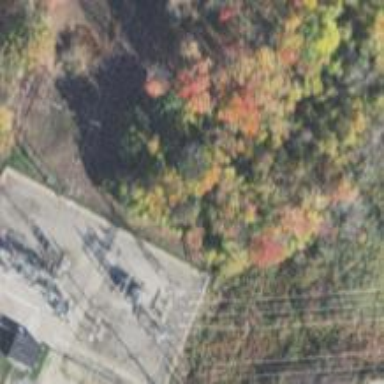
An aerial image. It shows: Distribution level power substation.